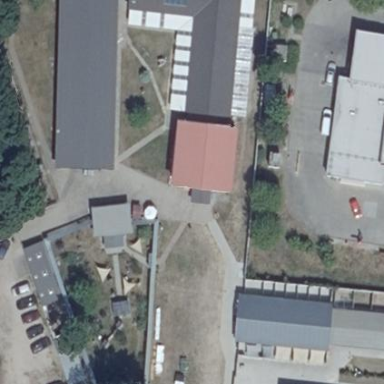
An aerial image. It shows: Animal shelter.